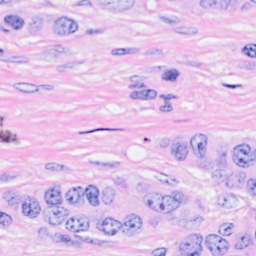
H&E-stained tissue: Breast